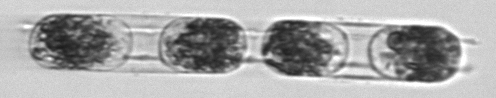
Label: Hemiaulus